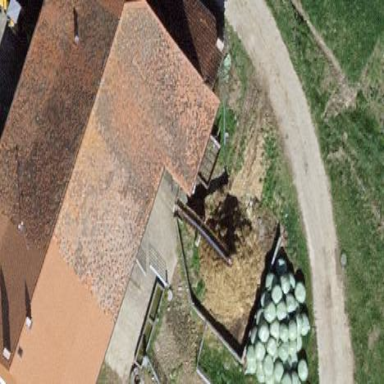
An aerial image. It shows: Farm building.